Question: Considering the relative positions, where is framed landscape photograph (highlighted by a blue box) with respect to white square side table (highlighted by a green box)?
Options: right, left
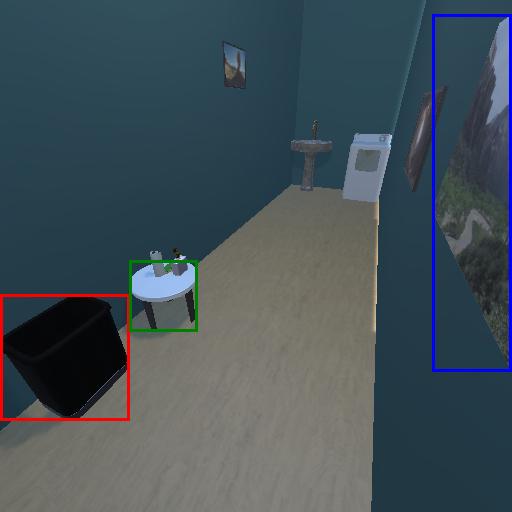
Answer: right